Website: macys
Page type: customer-info-address
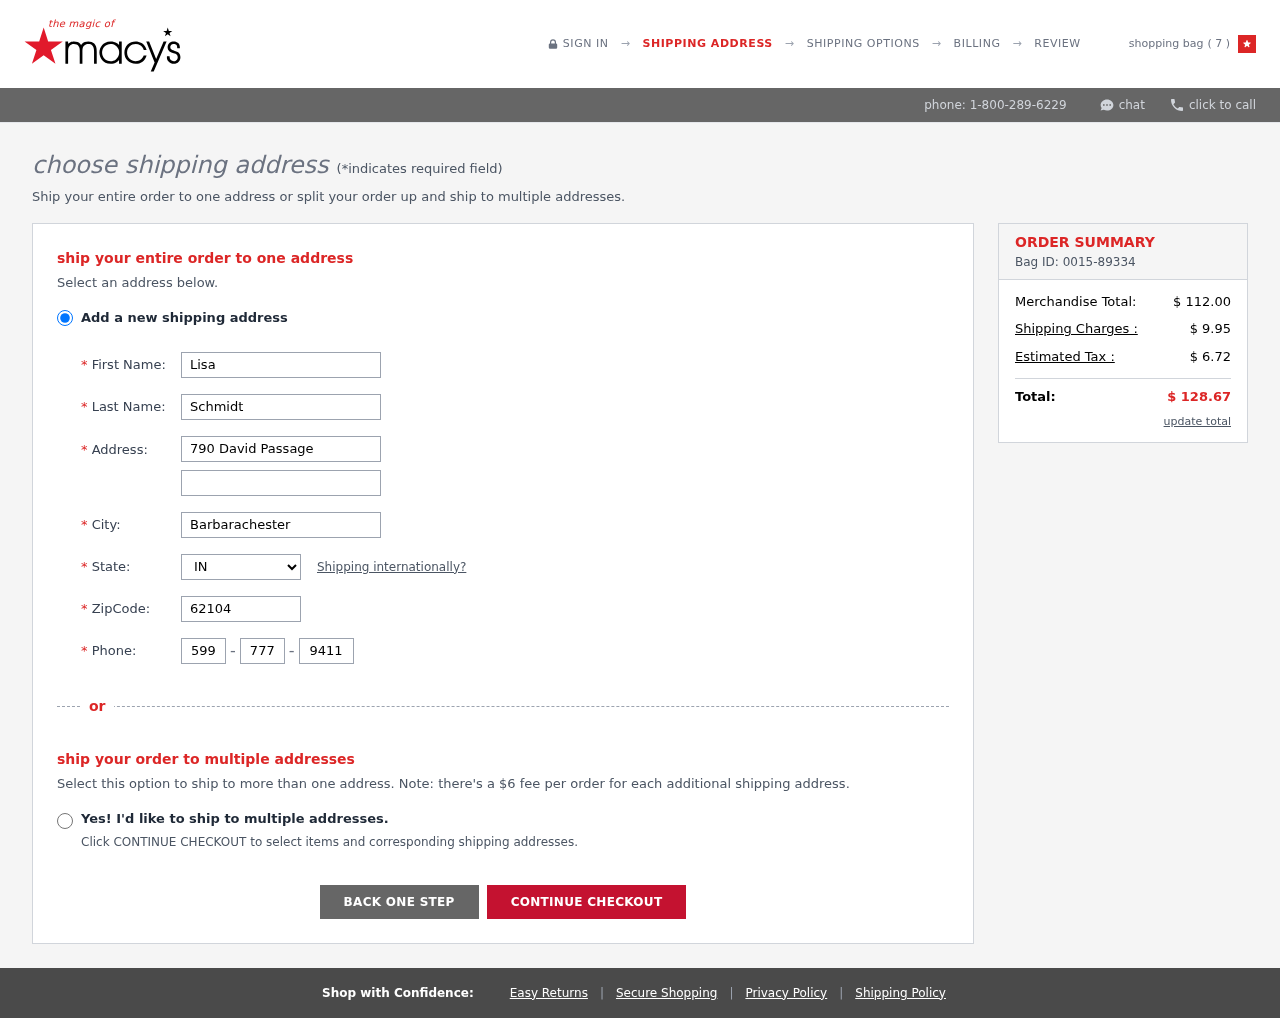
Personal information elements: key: PII_CITY
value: Barbarachester
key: PII_FIRSTNAME
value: Lisa
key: PII_LASTNAME
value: Schmidt
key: PII_PHONE_AREA
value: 599
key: PII_PHONE_PREFIX
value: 777
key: PII_PHONE_SUFFIX
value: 9411
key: PII_POSTCODE
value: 62104
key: PII_STATE_ABBR
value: IN
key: PII_STREET
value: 790 David Passage
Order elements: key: ORDER_NUM_ITEMS
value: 7
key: ORDER_ID
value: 0015-89334
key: ORDER_SUBTOTAL
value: $ 112.00
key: ORDER_SHIPPING_COST
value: $ 9.95
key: ORDER_TAX
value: $ 6.72
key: ORDER_TOTAL
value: $ 128.67